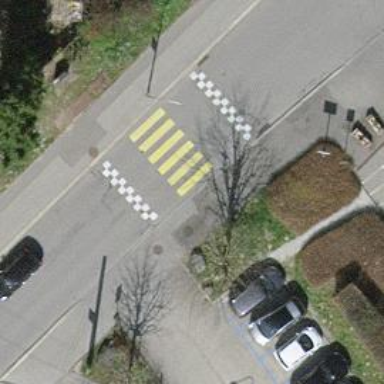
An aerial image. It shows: Marked crossing on asphalt footway.